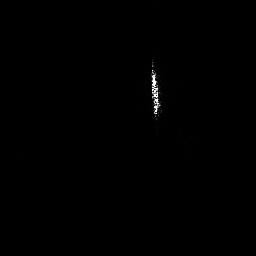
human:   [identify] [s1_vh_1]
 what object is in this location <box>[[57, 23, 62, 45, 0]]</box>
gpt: <ref>1 medium ship at the center</ref>